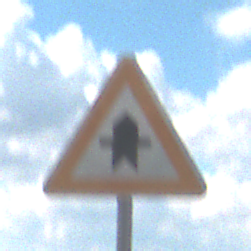
Verkehrszeichen: Vorfahrt
Umgebung: Outdoor, Nature
Tageszeit: Midday
Wetter: PartlyCloudy
Licht: Natural
Jahreszeit: NotSpecified
Kontrast: HighContrast